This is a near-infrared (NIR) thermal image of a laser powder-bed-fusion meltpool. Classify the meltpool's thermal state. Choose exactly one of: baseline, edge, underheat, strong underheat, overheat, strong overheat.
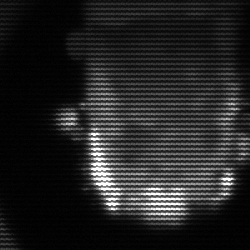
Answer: baseline